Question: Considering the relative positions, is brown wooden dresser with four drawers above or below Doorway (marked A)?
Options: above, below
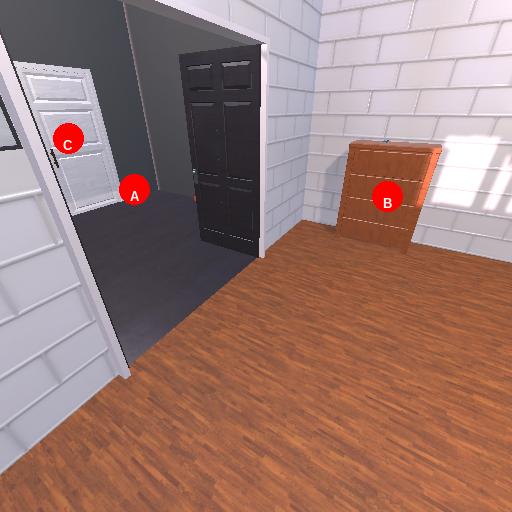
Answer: above